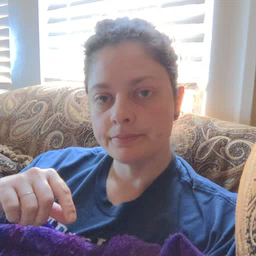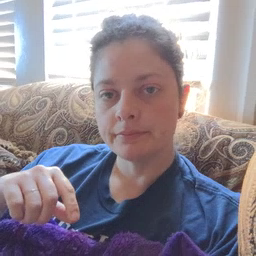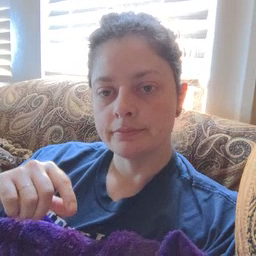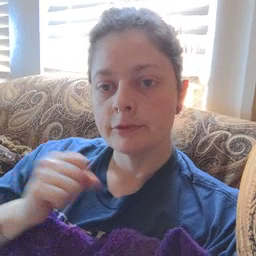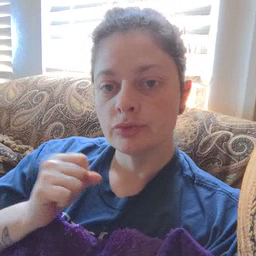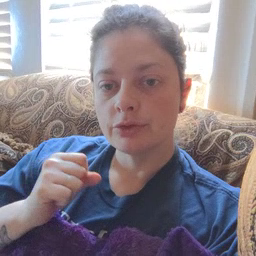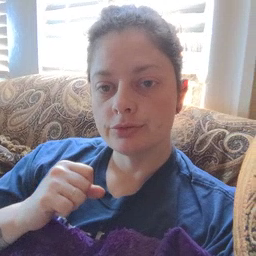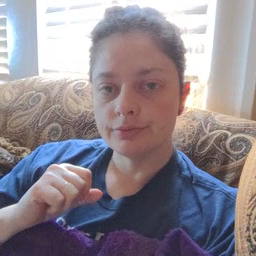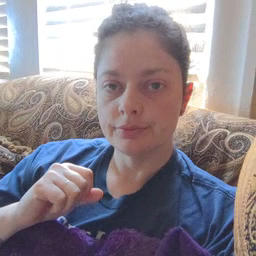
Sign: refrigerator